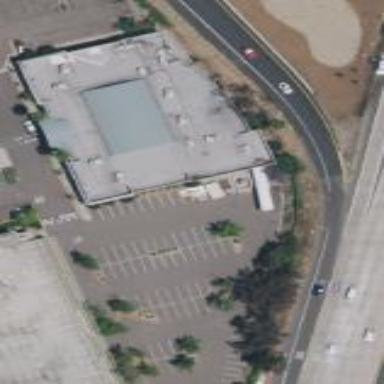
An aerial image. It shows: Retail building.